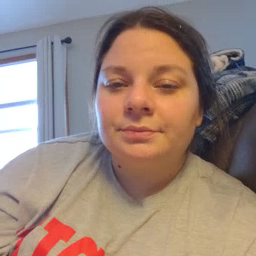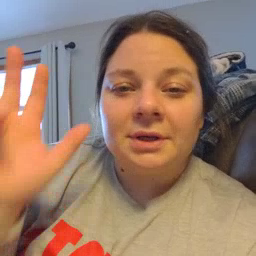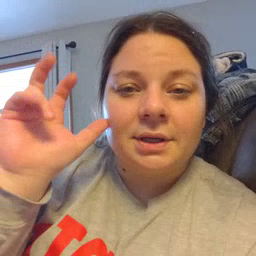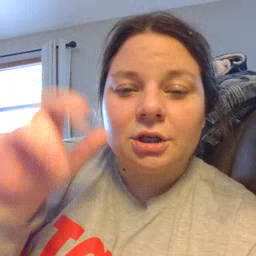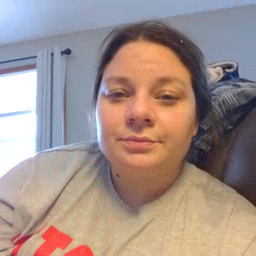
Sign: hear